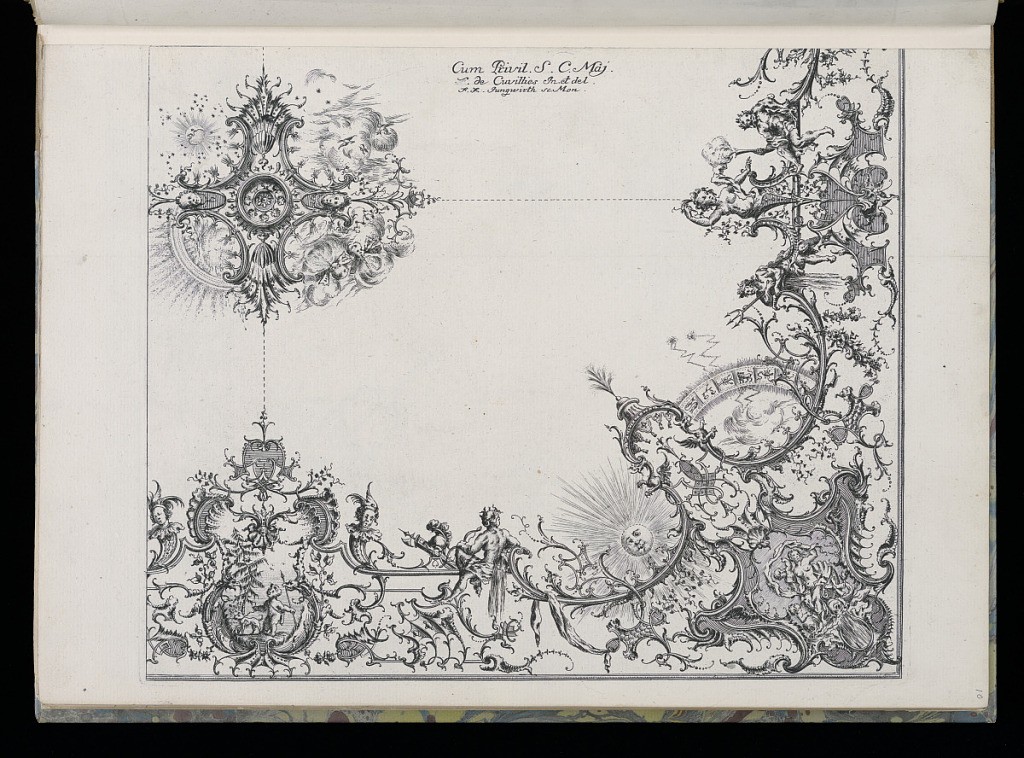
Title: Design for Ceiling Ornament
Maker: François de Cuvilliés the Elder, Belgian, 1695 - 1768
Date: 1740
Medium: Engraving on white laid paper
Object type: Bound print
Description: Folio 11, plate 3 of series 7. Design for ceiling with one quarter depicted. Upper left (presumed central ceiling motif), lard medallion with 4 quadrants: moon and stars (upper left), wind with birds in flight (upper right), rain (lower left), wind (lower right). Below, at right angle, grotesque figure, a cartouche with a scene of a small boy and dog, a helmet and spear, a sun, signs of the zodiac, neptune holding a triton, leaning on a barrel of falling water. Design is linked together by cartouches and arabesques. S and C scrolls. Sections are connected with dotted lines, presumably as a guide for the stucco decoration.